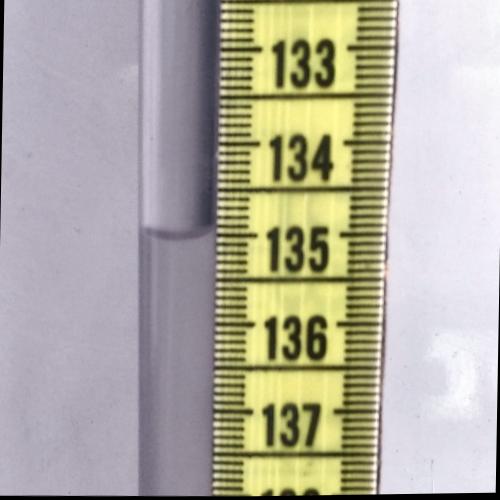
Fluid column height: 135.0 cm